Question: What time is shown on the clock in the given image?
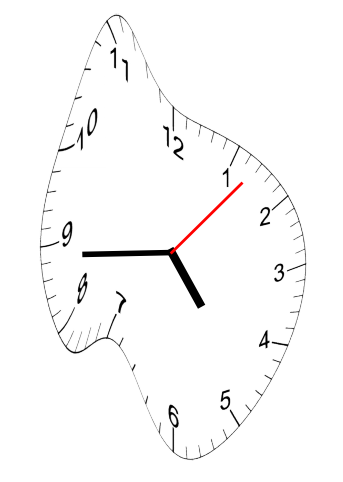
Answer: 04:44:07